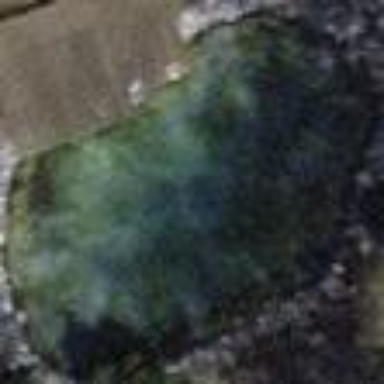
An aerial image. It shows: Pond surrounded by natural water.